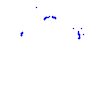
Particle: pion